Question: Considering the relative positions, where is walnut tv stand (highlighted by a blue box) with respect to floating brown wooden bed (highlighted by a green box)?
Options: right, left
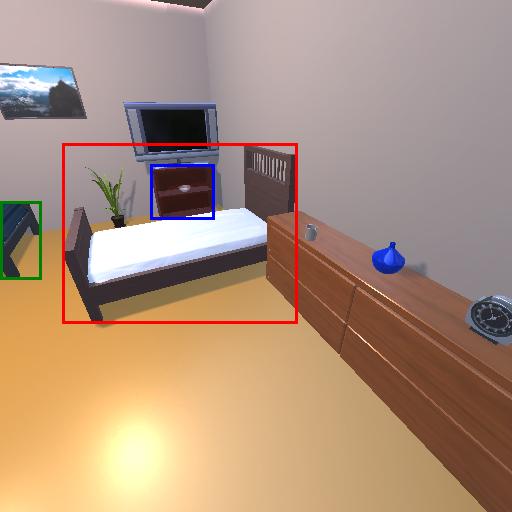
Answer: right